Aerial crown-view tile of a tropical tree (Barro Colorado Island, Panama), acquired 20250217:
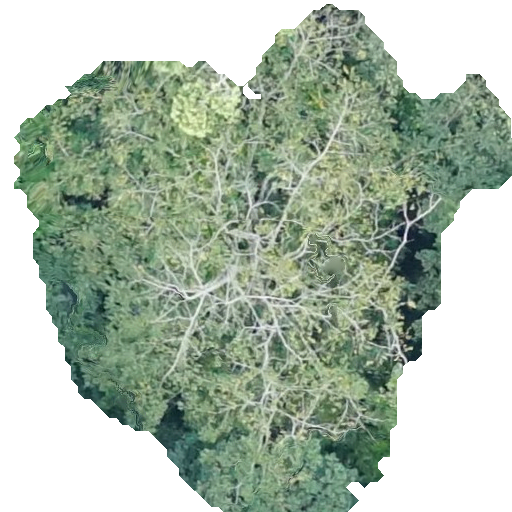
Species: Spondias mombin
GBIF accepted scientific name: Spondias mombin
Crown area: 244.575 m²